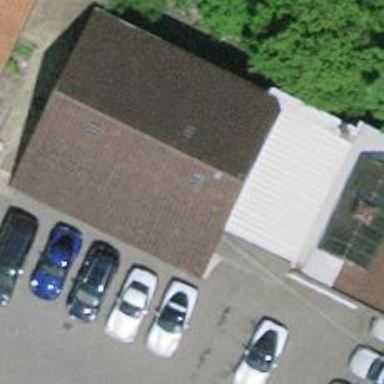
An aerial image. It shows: Car repair shop.